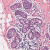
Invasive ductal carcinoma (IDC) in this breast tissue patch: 0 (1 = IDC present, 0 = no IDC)